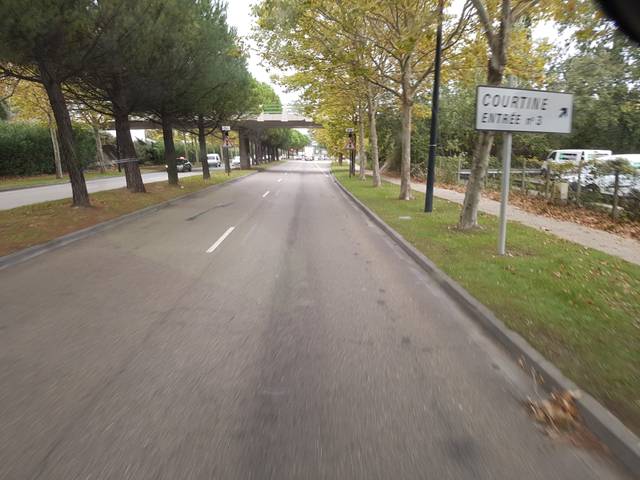
Region: France
Coordinates: 43.933, 4.783